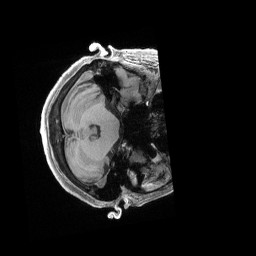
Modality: T1w
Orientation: axial
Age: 66
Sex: female
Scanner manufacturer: siemens
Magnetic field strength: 3 T
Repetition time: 2.4 s
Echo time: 0.00228 s